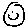
Label: smiley face